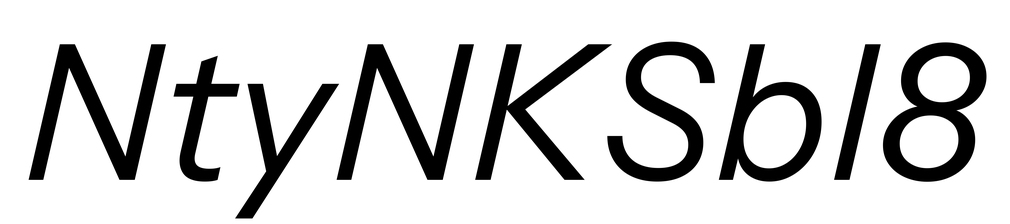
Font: InstrumentSans-Italic_Italic